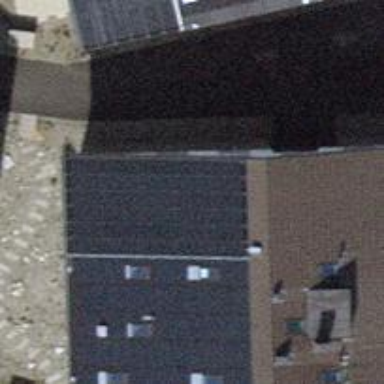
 consisting of solar photovoltaic panels."